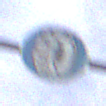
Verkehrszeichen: SchneekettenVorgeschrieben
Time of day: MorningAfternoon
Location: Outdoor (Suburban)
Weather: PartlyCloudy
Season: NotSpecified
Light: Natural